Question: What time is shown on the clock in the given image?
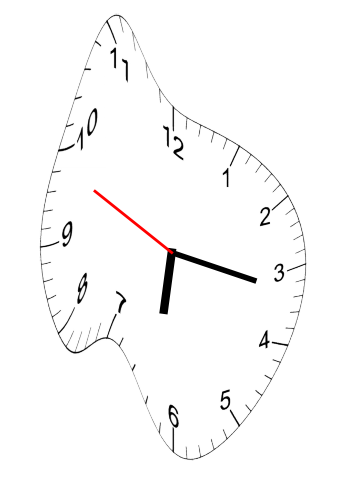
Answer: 06:16:49